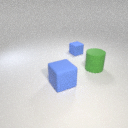
large green rubber cylinder in front of small blue rubber cube